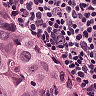
Metastatic tissue present: yes